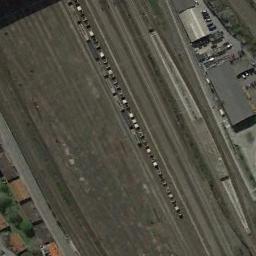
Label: railway